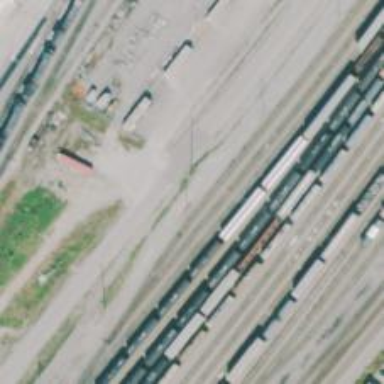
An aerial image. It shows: Railway yard.